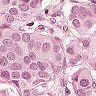
Metastatic tissue present: yes